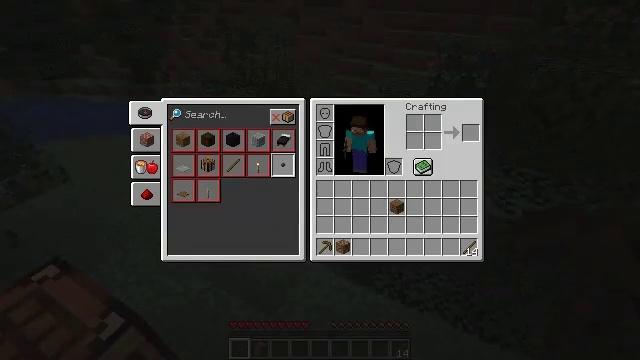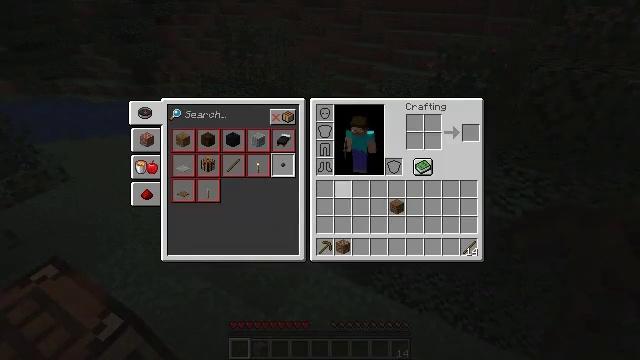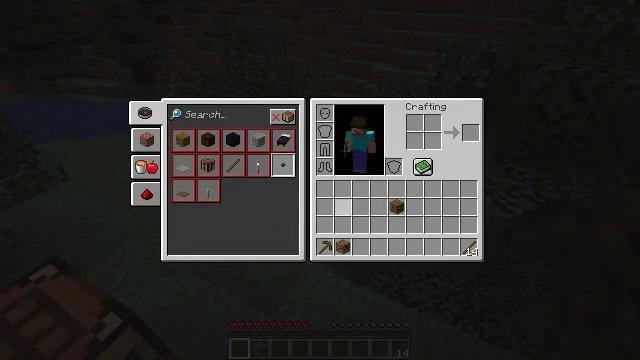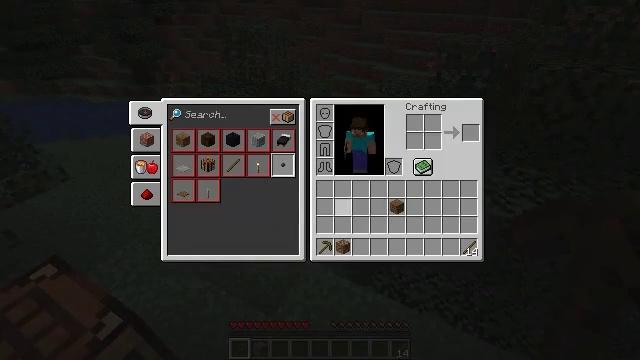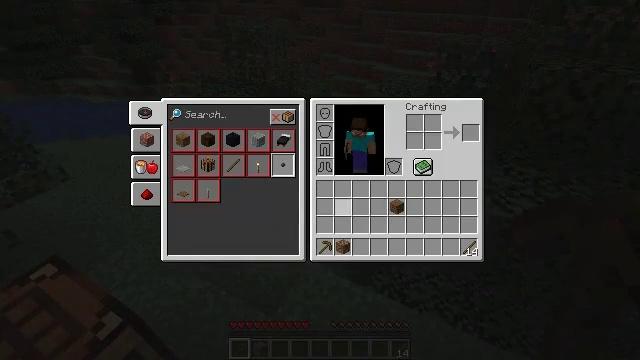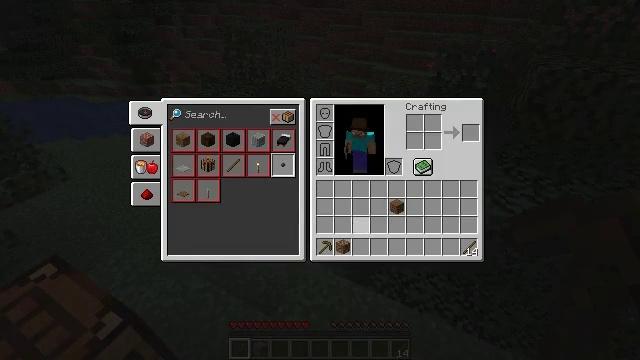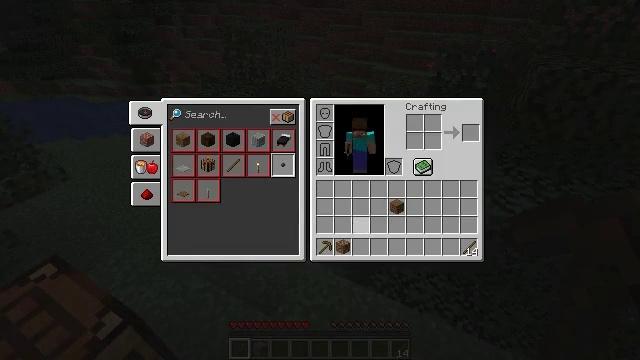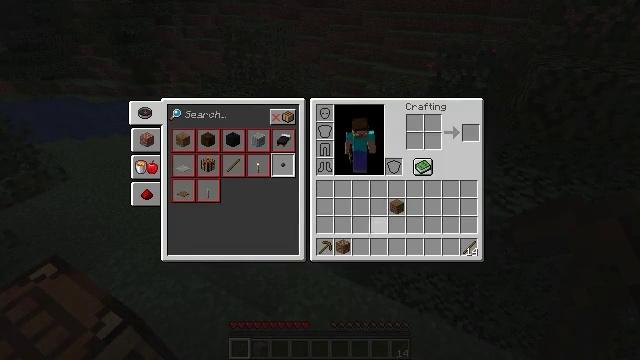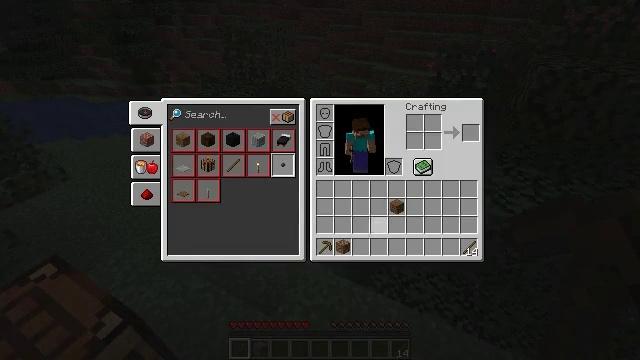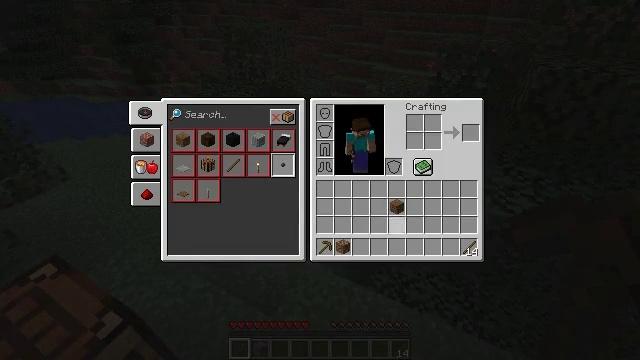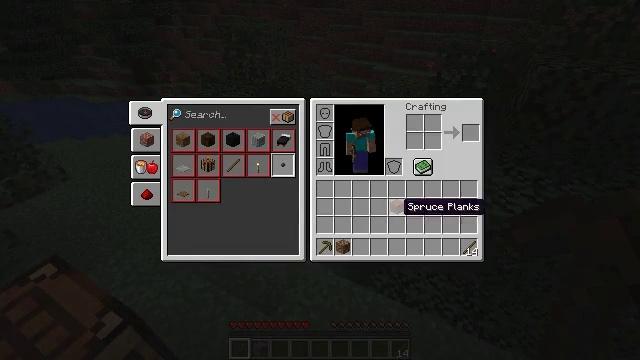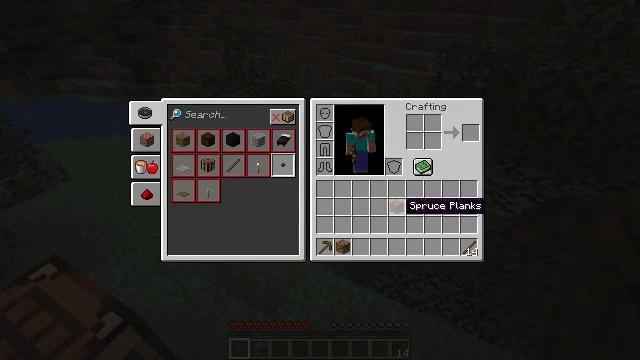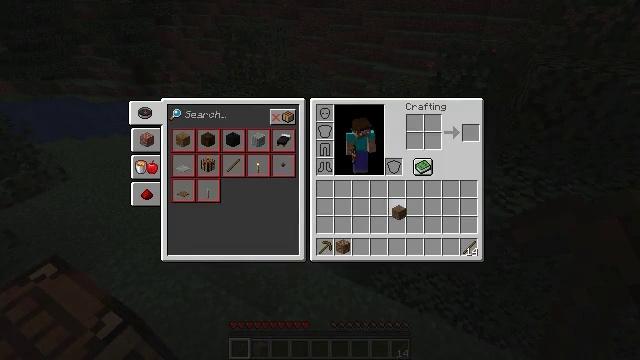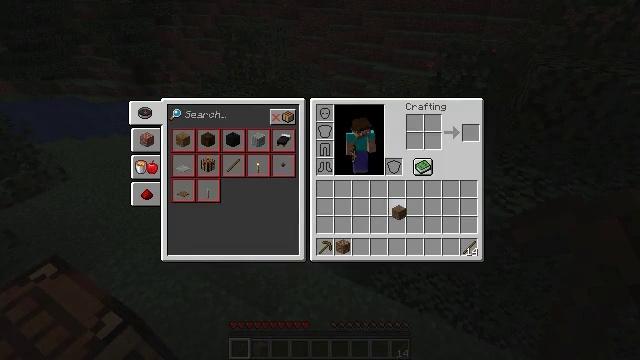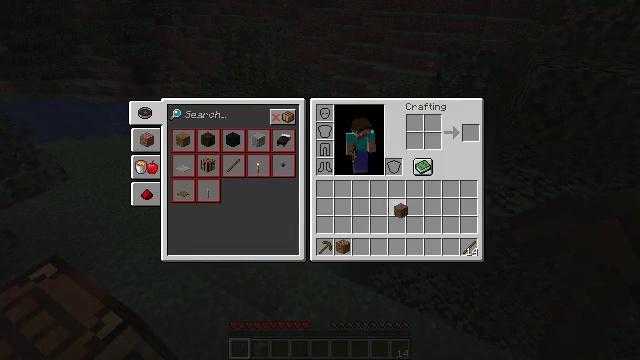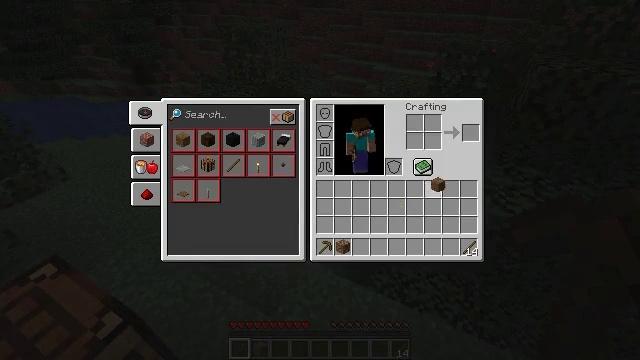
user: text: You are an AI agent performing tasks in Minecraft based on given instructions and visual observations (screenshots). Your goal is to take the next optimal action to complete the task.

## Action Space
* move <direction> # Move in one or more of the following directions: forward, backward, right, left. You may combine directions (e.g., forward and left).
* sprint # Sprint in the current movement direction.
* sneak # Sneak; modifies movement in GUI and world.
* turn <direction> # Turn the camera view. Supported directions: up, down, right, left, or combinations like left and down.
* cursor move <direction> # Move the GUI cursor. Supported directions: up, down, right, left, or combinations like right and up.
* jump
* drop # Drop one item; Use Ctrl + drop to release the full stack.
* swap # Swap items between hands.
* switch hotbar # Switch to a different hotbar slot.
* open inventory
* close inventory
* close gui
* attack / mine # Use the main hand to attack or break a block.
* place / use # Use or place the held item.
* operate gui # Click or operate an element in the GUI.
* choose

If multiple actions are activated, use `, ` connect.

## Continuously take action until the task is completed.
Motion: motion action
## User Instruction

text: Remove a stack of spruce planks from the inventory.
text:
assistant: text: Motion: cursor move down
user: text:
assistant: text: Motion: cursor move down
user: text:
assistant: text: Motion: cursor move down
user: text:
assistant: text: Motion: no_op
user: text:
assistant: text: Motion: cursor move right
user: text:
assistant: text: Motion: cursor move right
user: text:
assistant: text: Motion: cursor move right
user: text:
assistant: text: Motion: cursor move right
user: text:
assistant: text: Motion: no_op
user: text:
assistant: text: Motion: no_op
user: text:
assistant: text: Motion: no_op
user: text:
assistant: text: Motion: operate gui
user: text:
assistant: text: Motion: operate gui
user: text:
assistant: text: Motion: operate gui
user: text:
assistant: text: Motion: cursor move right and up
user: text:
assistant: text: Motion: cursor move right and up
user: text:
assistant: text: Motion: cursor move right and up, operate gui
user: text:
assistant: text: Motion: operate gui
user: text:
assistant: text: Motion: operate gui
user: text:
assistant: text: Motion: no_op
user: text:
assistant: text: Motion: no_op
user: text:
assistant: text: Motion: turn left
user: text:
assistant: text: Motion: turn left and down
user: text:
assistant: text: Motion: turn left and down
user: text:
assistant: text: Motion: no_op